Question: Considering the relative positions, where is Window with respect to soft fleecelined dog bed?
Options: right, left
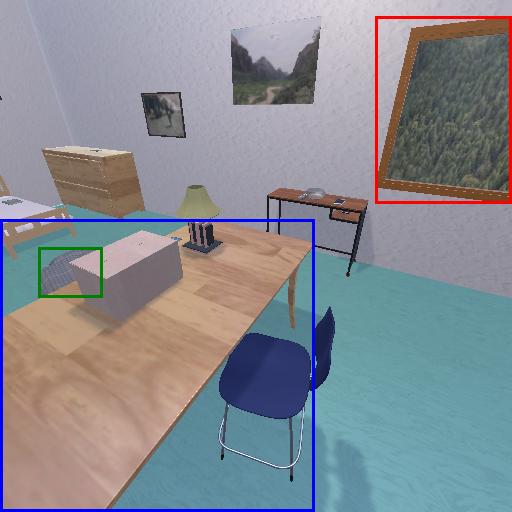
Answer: right